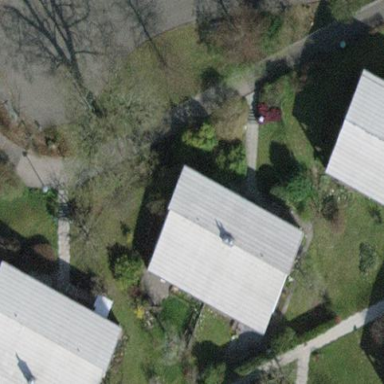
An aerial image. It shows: Semidetached house with flat roof.